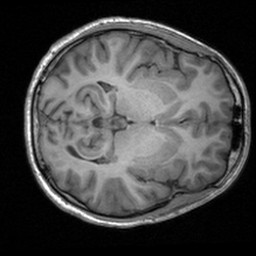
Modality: T1w
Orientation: axial
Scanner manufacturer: siemens
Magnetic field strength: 3 T
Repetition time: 1.9 s
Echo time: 0.00226 s